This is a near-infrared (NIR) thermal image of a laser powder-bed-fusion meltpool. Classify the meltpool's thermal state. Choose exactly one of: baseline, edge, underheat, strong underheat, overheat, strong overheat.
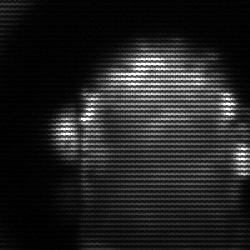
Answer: baseline